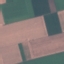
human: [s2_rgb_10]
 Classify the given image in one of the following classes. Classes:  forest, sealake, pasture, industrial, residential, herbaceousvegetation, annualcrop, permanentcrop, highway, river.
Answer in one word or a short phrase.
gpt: AnnualCrop